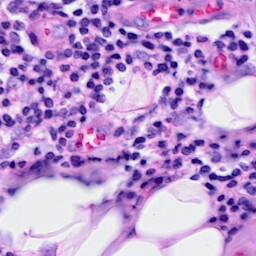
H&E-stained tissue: Breast